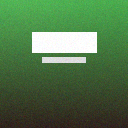
Screen state: on